Interaction volume radius: 10 \u00c5
Interaction volume height: 30 \u00c5
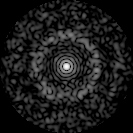
Disorder parameter: 0.8261